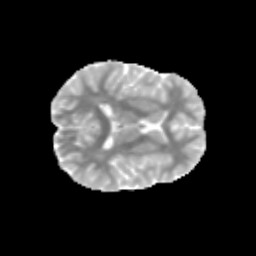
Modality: MD
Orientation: axial
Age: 14
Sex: female
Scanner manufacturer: siemens
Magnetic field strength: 3 T
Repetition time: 3.8 s
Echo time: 0.07 s